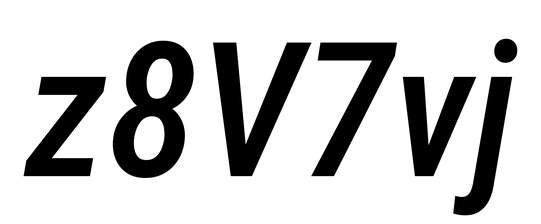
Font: Roboto-Italic_Condensed_Medium_Italic